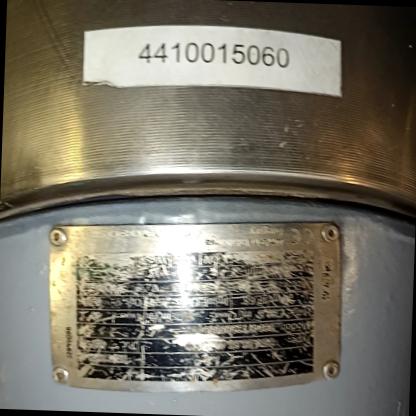
Klasa: tabliczka-znamionowa